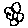
Label: flower